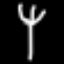
Label: fork